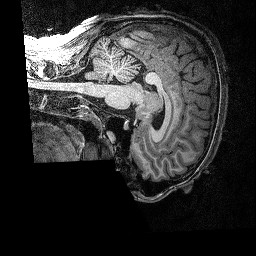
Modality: T1w
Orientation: sagittal
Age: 21
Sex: male
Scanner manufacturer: siemens
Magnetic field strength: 3 T
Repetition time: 2.53 s
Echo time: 0.00342 s